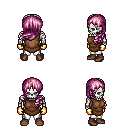
a pixel art fantasy rpg character, male body template, skeleton, brown tunic, white pants, pink left-swept hairstyle, gold gloves, brown shoes, four views (front, back, left, right), 2x2 character sprite sheet, small pixel art, hard edges, no anti-aliasing